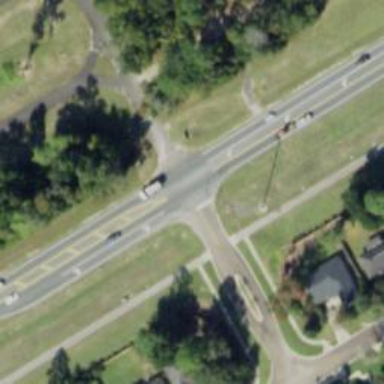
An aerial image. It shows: Unmarked crossing on the road.